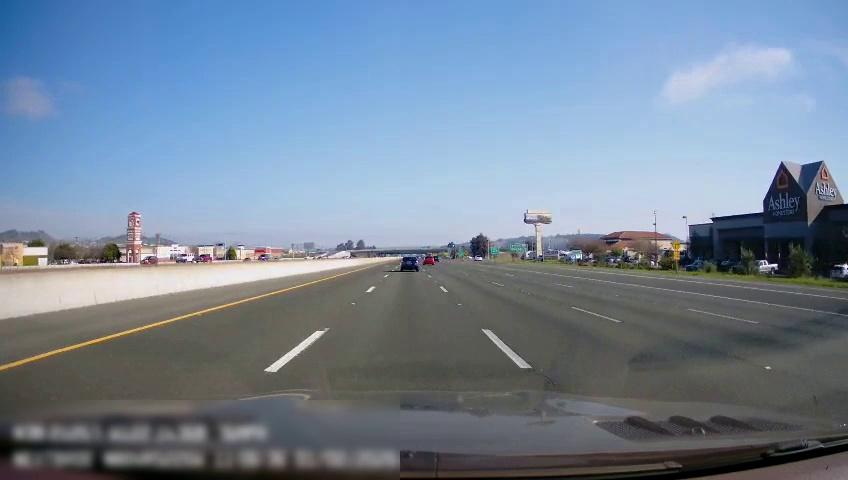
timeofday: Day
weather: Sunny
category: Drivable Space
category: Vehicles | Car
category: Vehicles | Car
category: Drivable Space
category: Vehicles | SUV
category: Vehicles | Truck
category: Vehicles | Car
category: Vehicles | Car
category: Lanes | Current Lane
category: Lanes | Alternate Lane
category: Lanes | Current Lane
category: Lanes | Alternate Lane
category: Lanes | Alternate Lane
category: Lanes | Alternate Lane
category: Lanes | Alternate Lane
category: Traffic | Signs
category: Traffic | Signs
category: Traffic | Signs